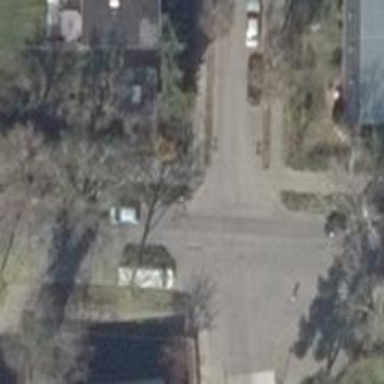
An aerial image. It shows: Residential road with asphalt surface. There are sidewalks on both sides of the road.